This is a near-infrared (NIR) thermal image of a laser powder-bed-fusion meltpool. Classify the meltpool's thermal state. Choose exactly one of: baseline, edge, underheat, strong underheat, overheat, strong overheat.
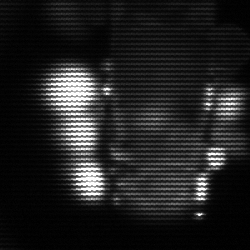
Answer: strong underheat